Field crop: maize
Growth stage: 1
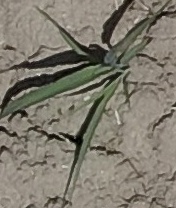
Species: sorghum